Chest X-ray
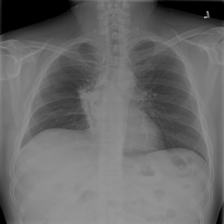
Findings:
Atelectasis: negative
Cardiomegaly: negative
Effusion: negative
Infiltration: negative
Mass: negative
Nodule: positive
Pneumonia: negative
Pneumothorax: negative
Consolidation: positive
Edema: negative
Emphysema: negative
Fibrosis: negative
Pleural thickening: negative
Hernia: negative